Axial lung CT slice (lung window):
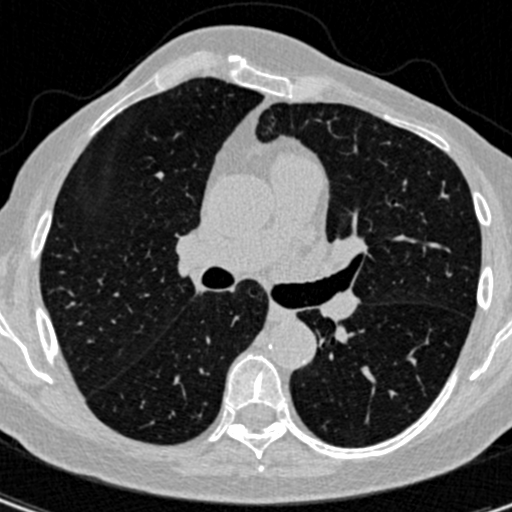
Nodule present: no